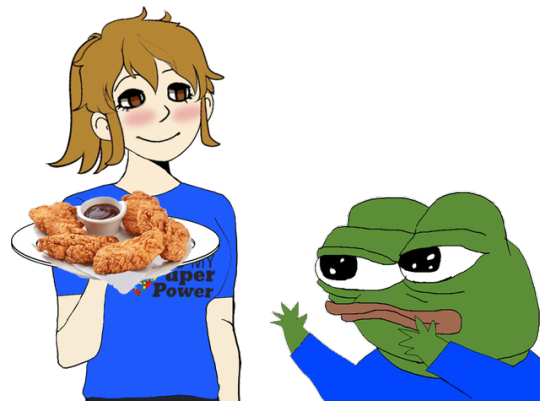
Label: 5_Pepe